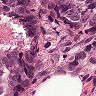
Metastatic tissue present: yes